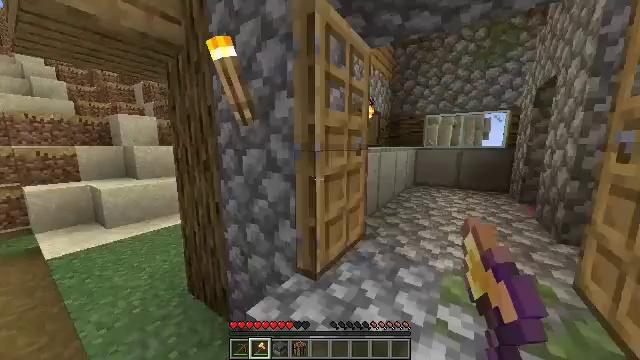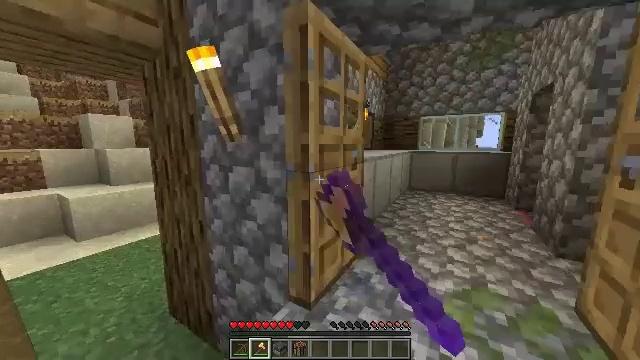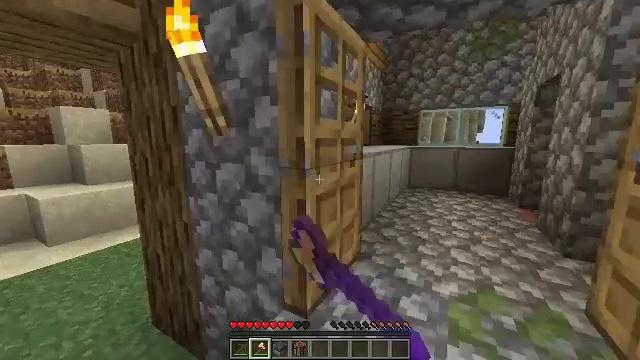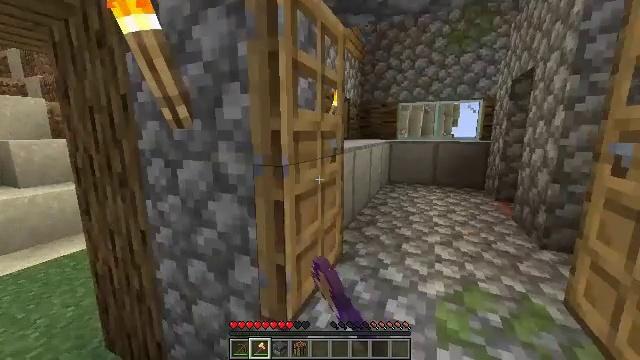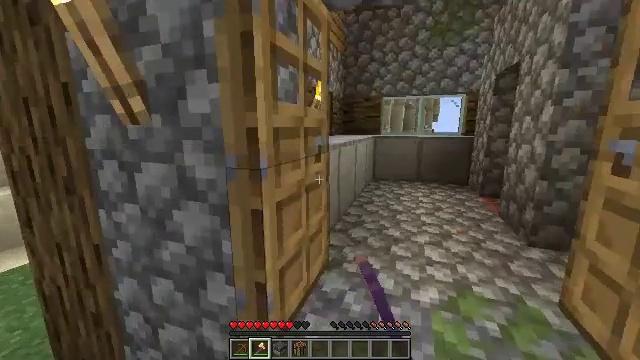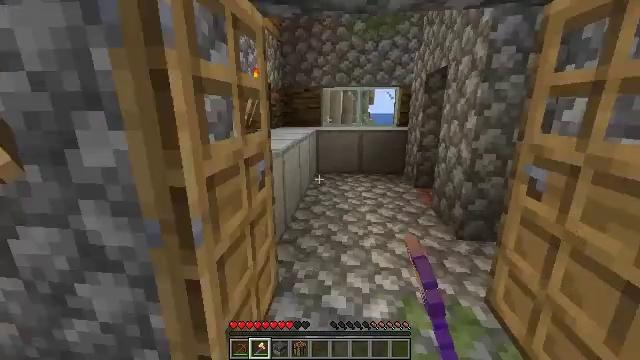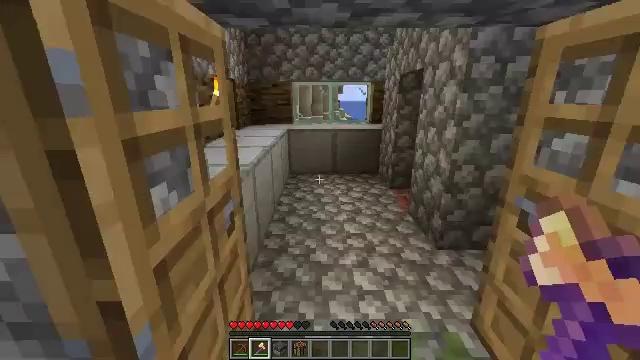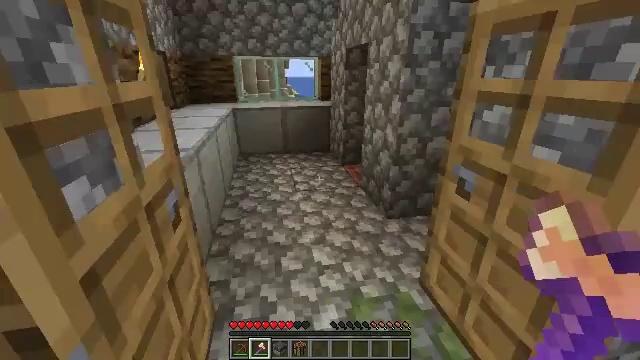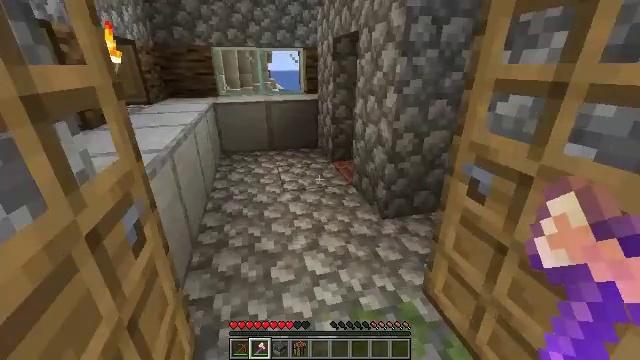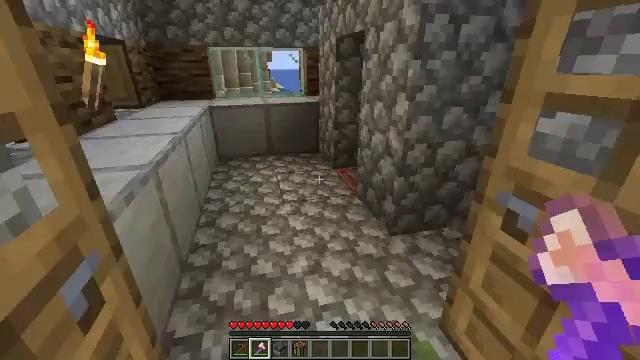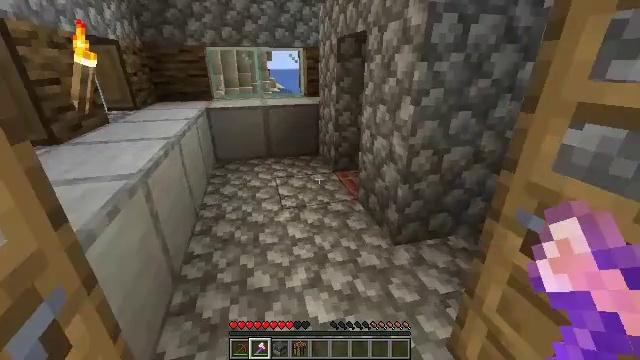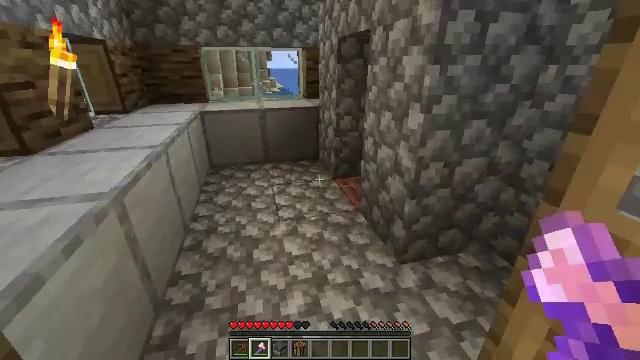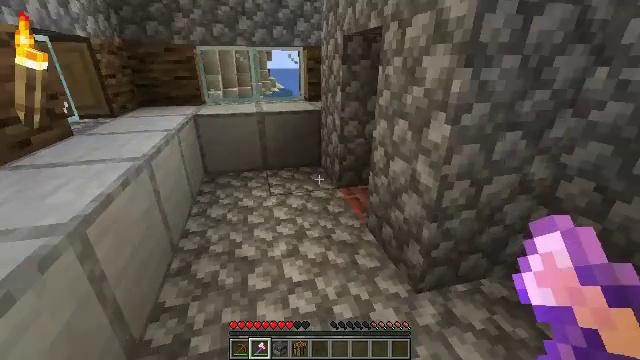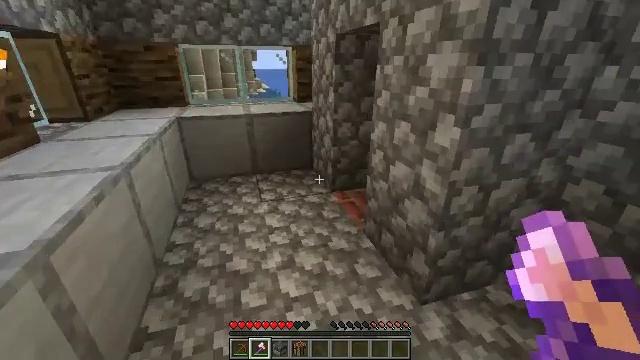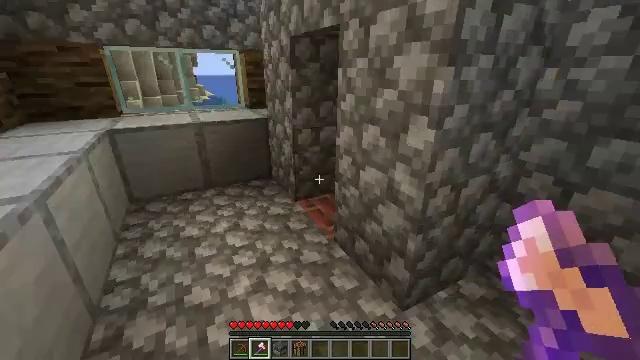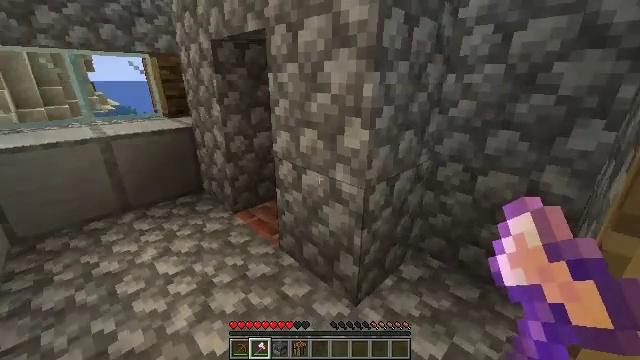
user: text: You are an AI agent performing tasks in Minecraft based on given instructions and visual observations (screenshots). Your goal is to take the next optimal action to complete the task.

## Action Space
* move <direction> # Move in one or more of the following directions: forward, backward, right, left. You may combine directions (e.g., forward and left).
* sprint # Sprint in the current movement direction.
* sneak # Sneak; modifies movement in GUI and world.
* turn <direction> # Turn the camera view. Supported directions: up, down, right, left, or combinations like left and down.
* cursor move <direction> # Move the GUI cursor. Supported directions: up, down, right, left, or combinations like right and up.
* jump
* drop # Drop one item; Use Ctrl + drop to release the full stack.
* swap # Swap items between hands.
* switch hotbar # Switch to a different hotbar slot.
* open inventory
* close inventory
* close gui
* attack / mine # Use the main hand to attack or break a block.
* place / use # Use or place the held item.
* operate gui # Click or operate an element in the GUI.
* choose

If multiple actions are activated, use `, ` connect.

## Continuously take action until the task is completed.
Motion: motion action
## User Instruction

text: Left click on the blast furnace to break it.
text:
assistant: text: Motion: turn right, use / place
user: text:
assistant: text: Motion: turn right
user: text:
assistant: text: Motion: move forward, turn right
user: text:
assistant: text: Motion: move forward, turn right
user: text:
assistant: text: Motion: move forward, turn right and down
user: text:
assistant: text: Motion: move forward, turn right and down
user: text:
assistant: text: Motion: move forward, turn right and down
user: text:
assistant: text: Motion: move forward, turn right and down
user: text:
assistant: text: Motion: move forward
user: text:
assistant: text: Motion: move forward
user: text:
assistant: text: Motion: move forward
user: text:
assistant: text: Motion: move forward and move left
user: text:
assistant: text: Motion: move forward and move left, turn right
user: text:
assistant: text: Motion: move forward and move left, turn right and up
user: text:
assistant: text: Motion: move left, turn right and up
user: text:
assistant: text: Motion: move left, turn right
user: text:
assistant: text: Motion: move left, turn right
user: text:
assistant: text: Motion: move left, turn right
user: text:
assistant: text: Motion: move left, turn right
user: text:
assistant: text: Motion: move left, turn right
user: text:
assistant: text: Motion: move left
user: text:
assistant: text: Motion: move left
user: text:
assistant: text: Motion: move left
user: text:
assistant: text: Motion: move left, turn right
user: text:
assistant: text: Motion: move left, turn right and up
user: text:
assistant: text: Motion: no_op
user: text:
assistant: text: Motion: turn right and up
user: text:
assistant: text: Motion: no_op
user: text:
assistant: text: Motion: no_op
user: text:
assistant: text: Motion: no_op